Question: I have gene expression data as follows:
'''
Control Treatment
L1 L2 L1 L2
g1 10.5 12 13 14
g2 11 13 10.5 12
g3 10 9 11 10
g4 9 8 6 5
g5 16 4 4 6
g6 11 12 5 4
g7 10 6 13 12
g8 5 4 12 12
g9 11 12 10 11.5
g10 8.9 7.8 7.6 5.8
'''
where the rows represent the genes and there are two conditions "control" and "treatment" which is further subdivided into "L1", "L2" and "L1" and "L2" respectively.
I would like to make a boxplot of these expression values in the following way and represent them as a boxplot ??

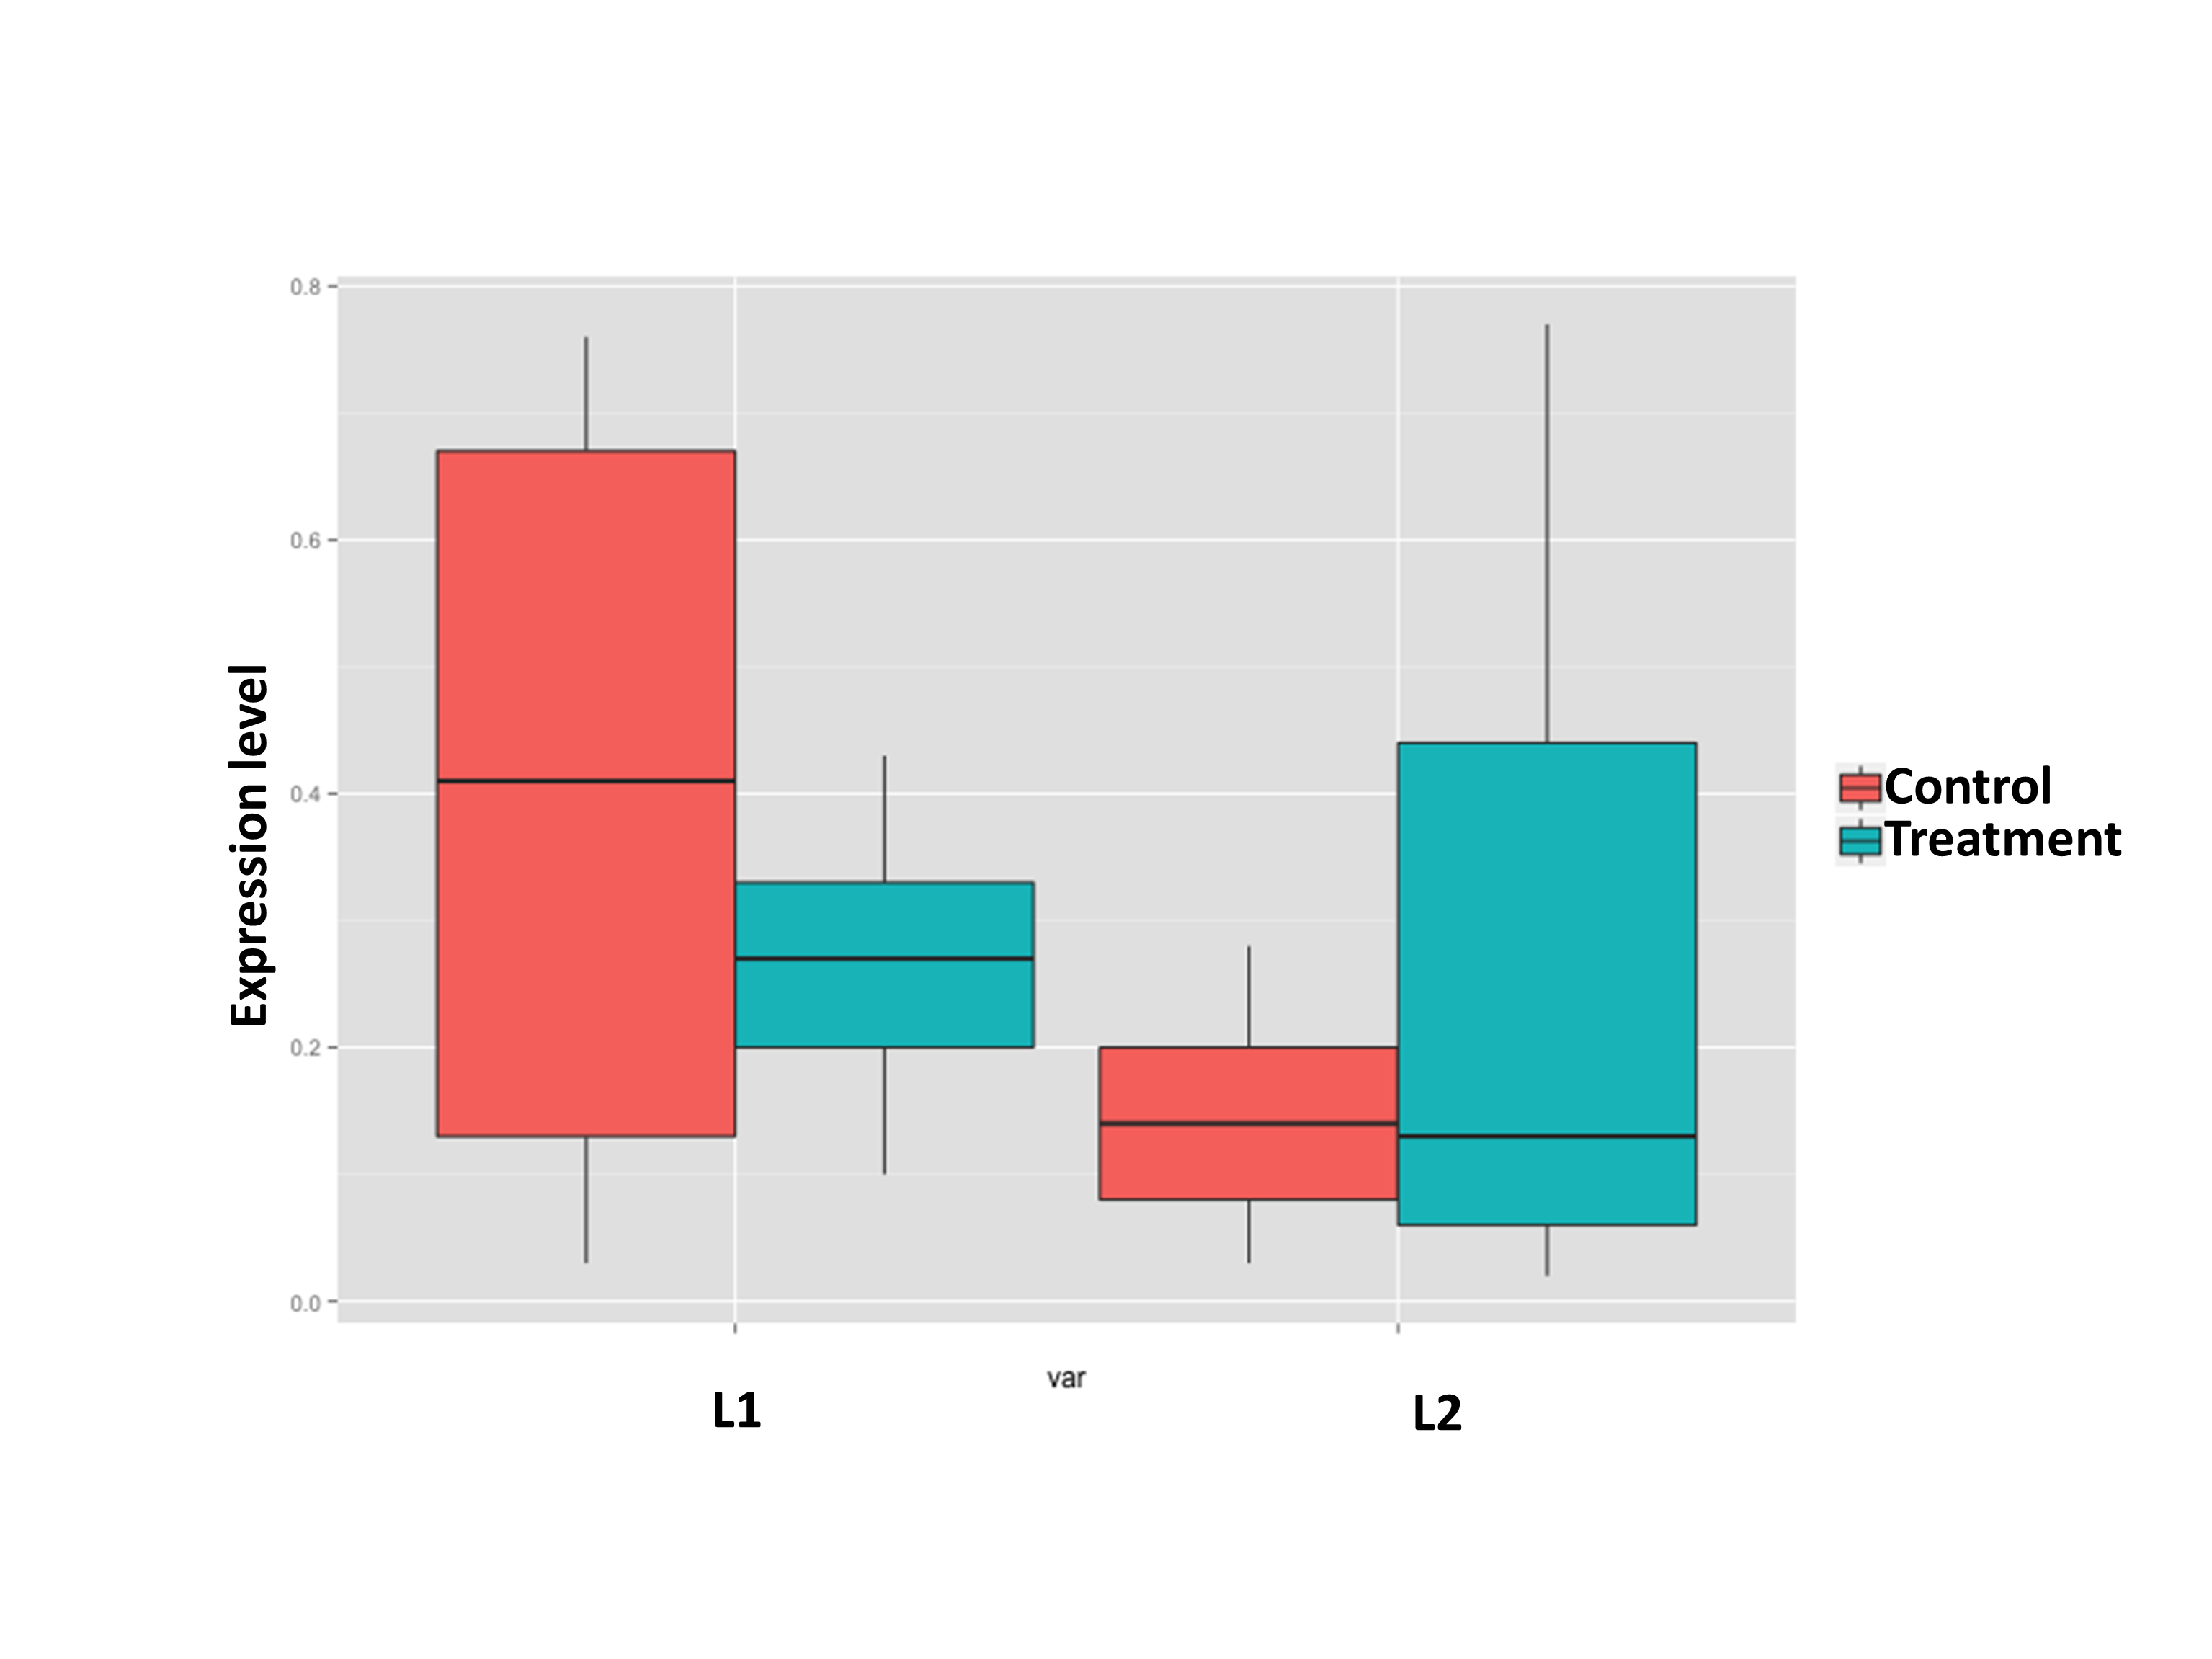
Answer: '''
x
V1 V2 V3 V4 V5
1 g1 10.5 12.0 13.0 14.0
2 g2 11.0 13.0 10.5 12.0
3 g3 10.0 9.0 11.0 10.0
4 g4 9.0 8.0 6.0 5.0
5 g5 16.0 4.0 4.0 6.0
6 g6 11.0 12.0 5.0 4.0
7 g7 10.0 6.0 13.0 12.0
8 g8 5.0 4.0 12.0 12.0
9 g9 11.0 12.0 10.0 11.5
10 g10 8.9 7.8 7.6 5.8
x.m<-melt(x, id.var="V1")
x.m$control<-ifelse(x.m$variable %in% c("V2", "V3"), "Control","Treatment")
x.m$L<-ifelse(x.m$variable %in% c("V2", "V4"), "L1","L2")
ggplot(x.m, aes(x=L,y=value, fill=control))+geom_boxplot()
'''